Aerial crown-view tile of a tropical tree (Barro Colorado Island, Panama), acquired 20250715:
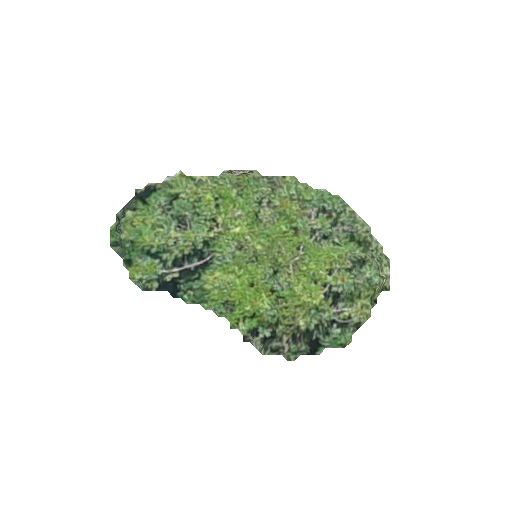
Species: Protium stevensonii
GBIF accepted scientific name: Tetragastris panamensis
Crown area: 53.21 m²